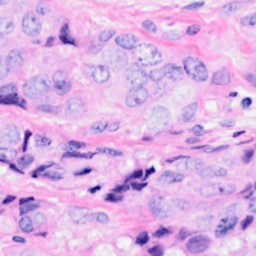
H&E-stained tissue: Breast